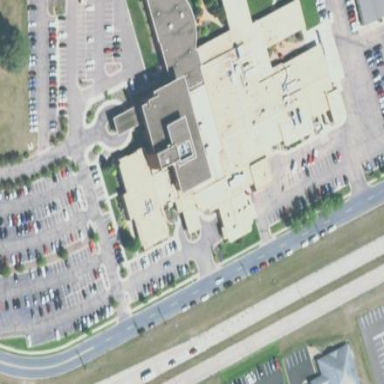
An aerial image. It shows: Hospital building.